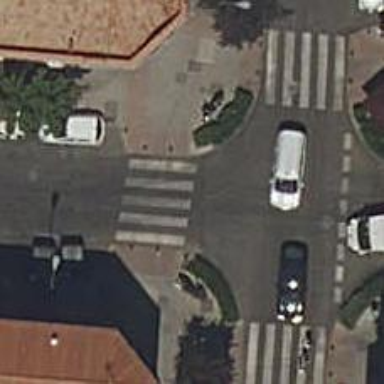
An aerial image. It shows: Marked crossing on the road.